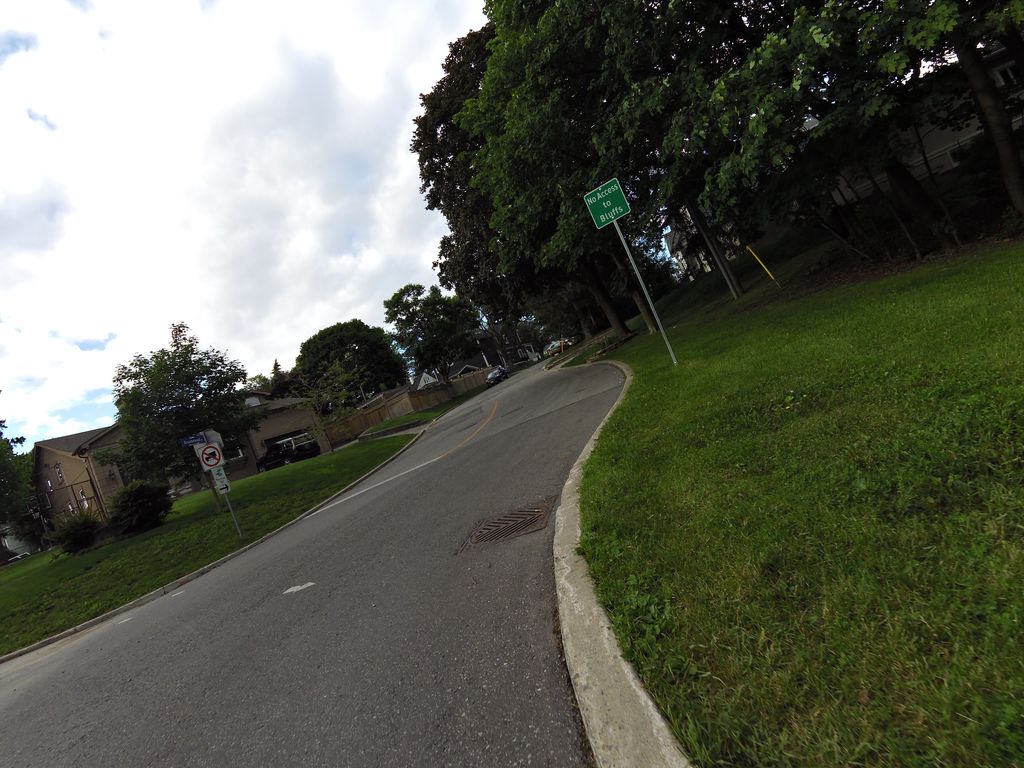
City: toronto